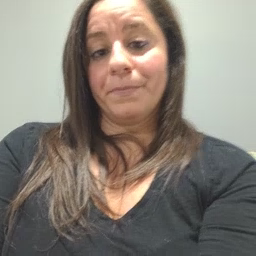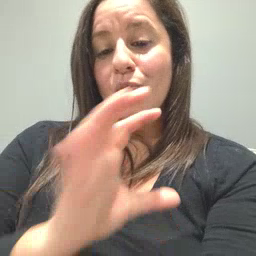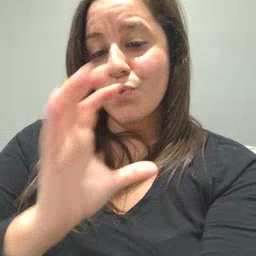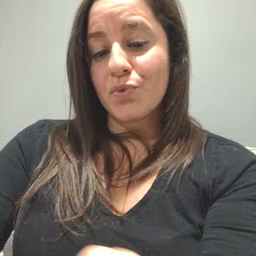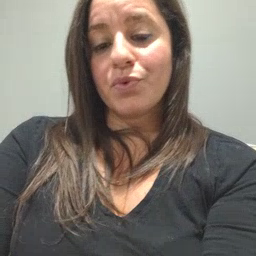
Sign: old